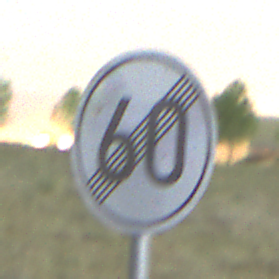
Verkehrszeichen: EndeGeschwindigkeit60
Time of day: Night
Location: Outdoor (Nature)
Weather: Clear
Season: NotSpecified
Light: Natural